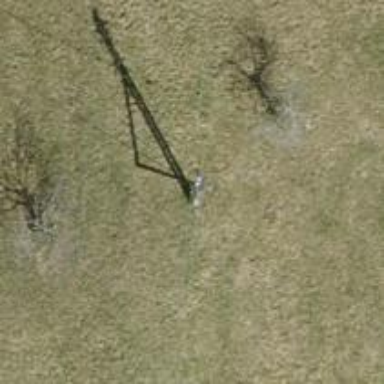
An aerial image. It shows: Power pole.